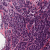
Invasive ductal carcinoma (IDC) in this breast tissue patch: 1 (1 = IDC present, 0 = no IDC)